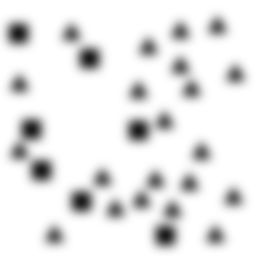
Squares: 7
Triangles: 21
Stars: 0
Total shapes: 28